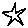
Label: star